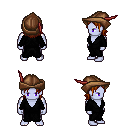
a pixel art fantasy rpg character, male body template, dark elf, purple skin, gray robe, metal pants, brunette long bangs hairstyle, leather cap, four views (front, back, left, right), 2x2 character sprite sheet, small pixel art, hard edges, no anti-aliasing